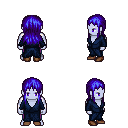
a pixel art fantasy rpg character, male body template, dark elf, purple skin, blue robe, magenta pants, blue unkempt hairstyle, brown shoes, four views (front, back, left, right), 2x2 character sprite sheet, small pixel art, hard edges, no anti-aliasing